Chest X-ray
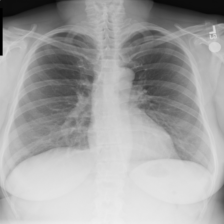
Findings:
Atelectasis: negative
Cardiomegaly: negative
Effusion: negative
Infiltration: negative
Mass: negative
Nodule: negative
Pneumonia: negative
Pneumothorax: negative
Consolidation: negative
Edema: negative
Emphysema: negative
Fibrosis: negative
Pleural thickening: negative
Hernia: negative